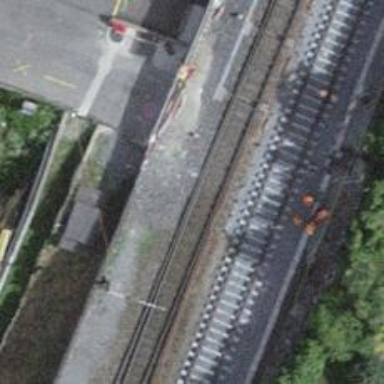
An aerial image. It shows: Railway switch.